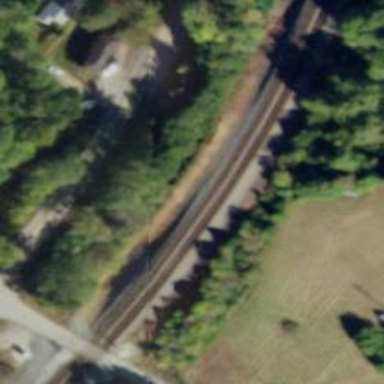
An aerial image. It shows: Railway track.